Interaction volume radius: 10 \u00c5
Interaction volume height: 15 \u00c5
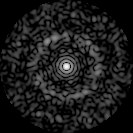
Disorder parameter: 0.8268